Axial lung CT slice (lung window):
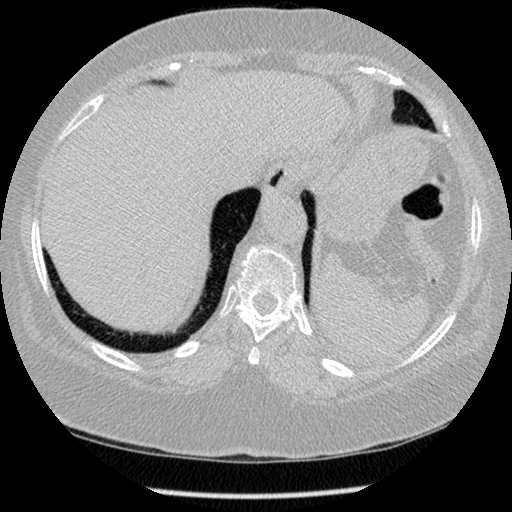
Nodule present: no